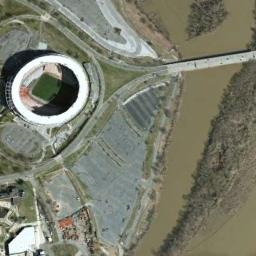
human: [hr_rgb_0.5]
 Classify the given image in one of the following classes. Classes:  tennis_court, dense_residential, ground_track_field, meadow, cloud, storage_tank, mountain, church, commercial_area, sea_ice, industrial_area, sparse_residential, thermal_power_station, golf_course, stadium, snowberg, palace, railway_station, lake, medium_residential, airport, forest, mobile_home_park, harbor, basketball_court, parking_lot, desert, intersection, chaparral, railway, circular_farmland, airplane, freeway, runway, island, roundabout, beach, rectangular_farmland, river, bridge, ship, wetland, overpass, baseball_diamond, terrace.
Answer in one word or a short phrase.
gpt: stadium